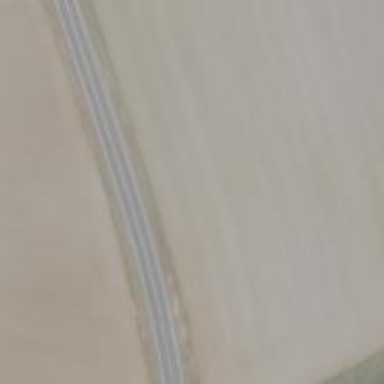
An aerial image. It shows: Tertiary road.